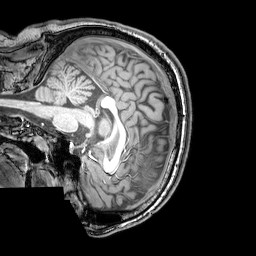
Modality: T1w
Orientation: sagittal
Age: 22
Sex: male
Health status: healthy
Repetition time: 0.081 s
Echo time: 0.037 s